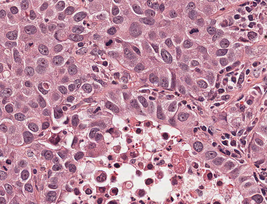
Tumor epithelial tissue: yes
Tumor-associated stroma tissue: yes
Normal tissue: no